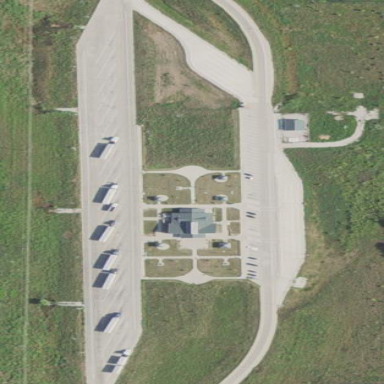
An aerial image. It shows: Rest area on the road.